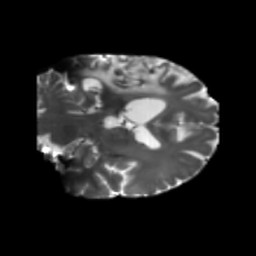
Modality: T2w
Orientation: coronal
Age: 64
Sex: male
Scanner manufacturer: siemens
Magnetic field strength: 3 T
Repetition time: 5.25 s
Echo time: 0.08 s